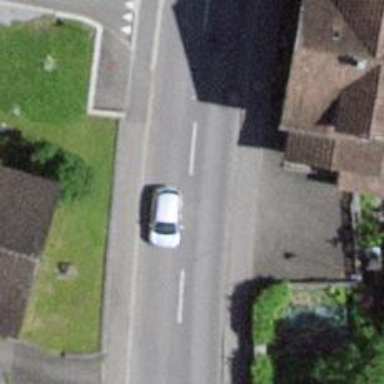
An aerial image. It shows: Tertiary road with asphalt surface.